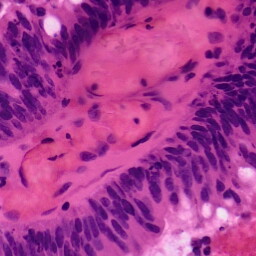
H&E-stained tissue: Colon